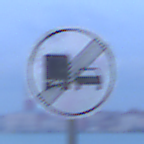
Verkehrszeichen: EndeUeberholverbotKraftfahrzeuge
Umgebung: Outdoor, Urban
Tageszeit: Dawn
Wetter: PartlyCloudy
Licht: Natural
Jahreszeit: NotSpecified
Kontrast: LowContrast